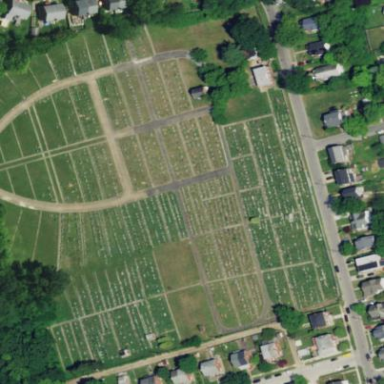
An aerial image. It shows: Cemetery.